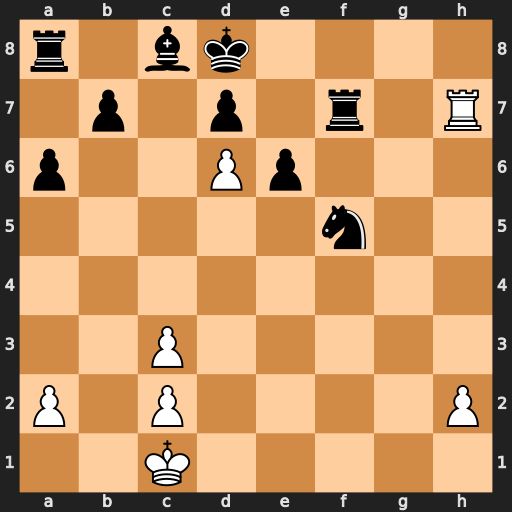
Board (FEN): r1bk4/1p1p1r1R/p2Pp3/5n2/8/2P5/P1P4P/2K5
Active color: w
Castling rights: -
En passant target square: -
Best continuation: Rh8+ Rf8 Rxf8#